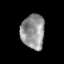
Tissue: skin
Cell type: Epithelial cells
Senescence score: 0.2746
Nuclear area (px): 800
Mean DAPI intensity: 146.217